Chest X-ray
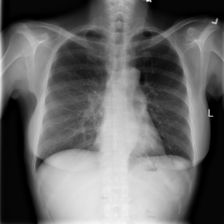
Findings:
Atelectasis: negative
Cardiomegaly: negative
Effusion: negative
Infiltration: positive
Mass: negative
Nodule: negative
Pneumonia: negative
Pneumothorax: negative
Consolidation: negative
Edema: negative
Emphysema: negative
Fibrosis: negative
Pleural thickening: negative
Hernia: negative